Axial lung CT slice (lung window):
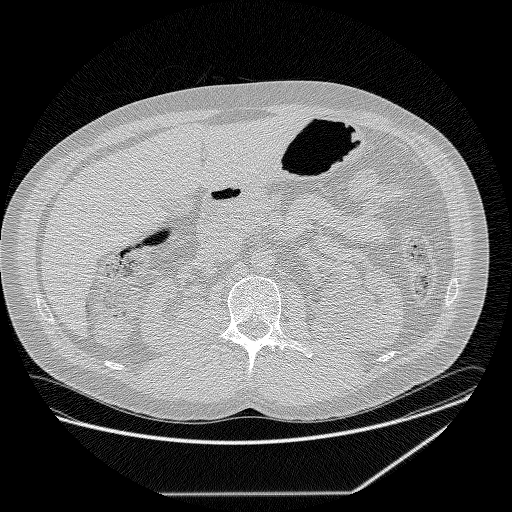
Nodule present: no